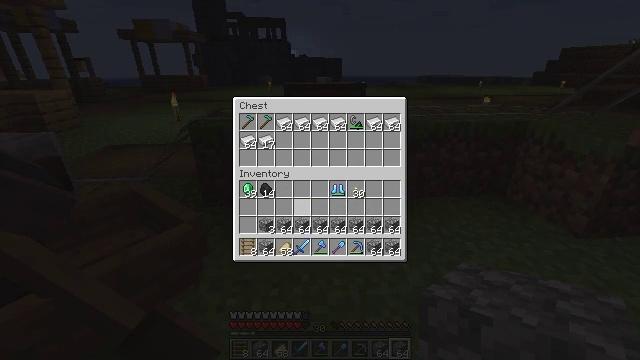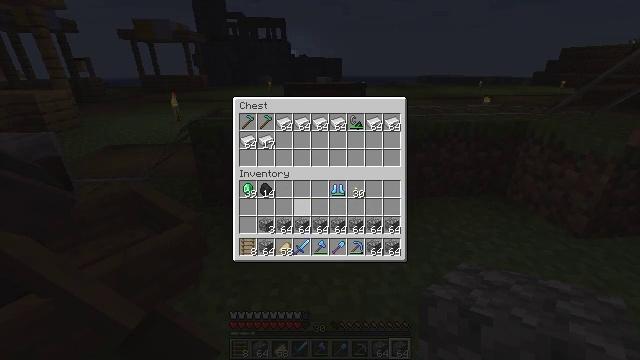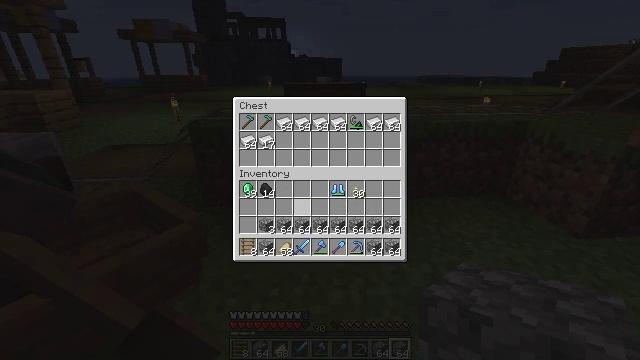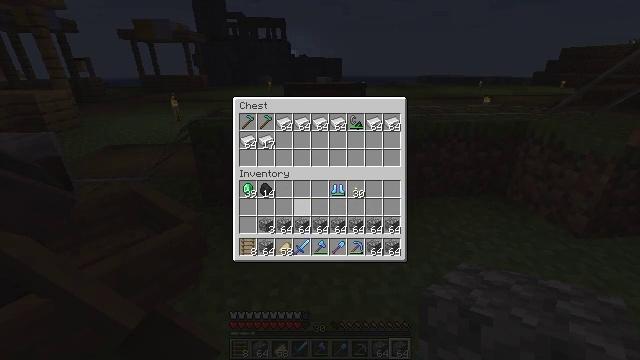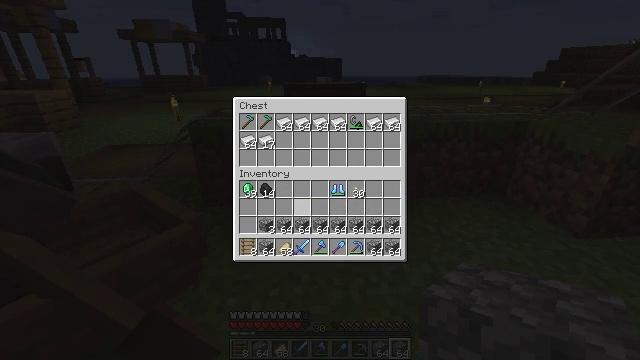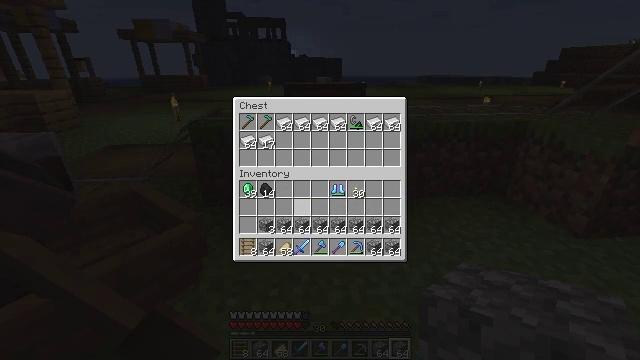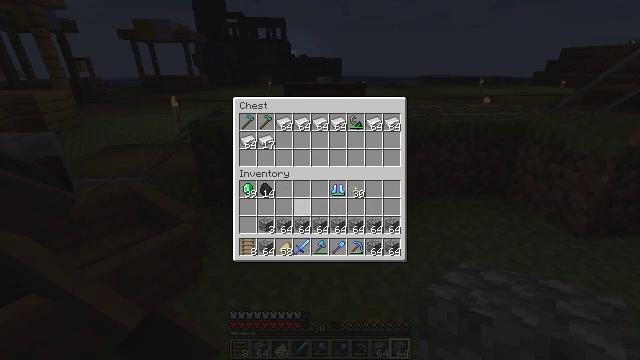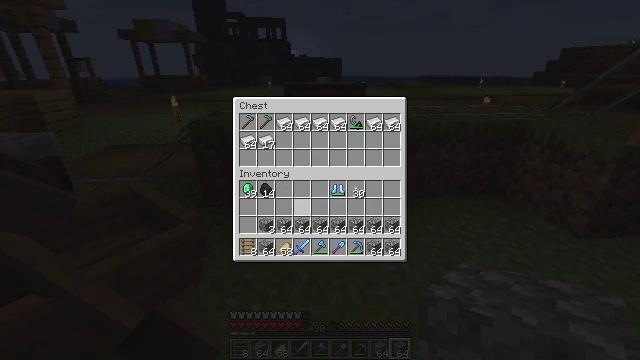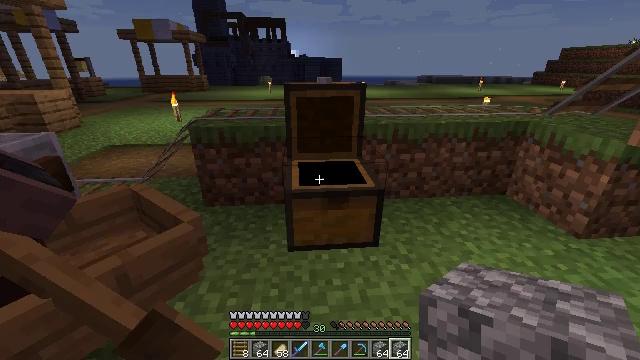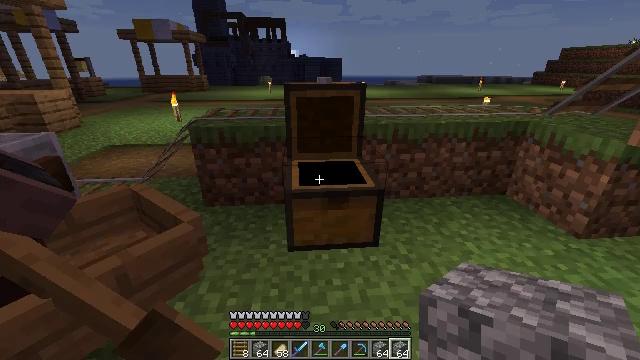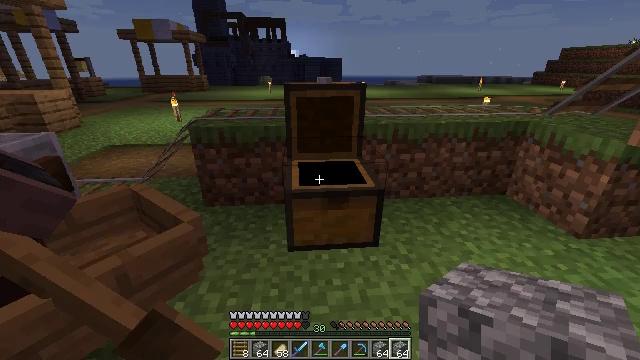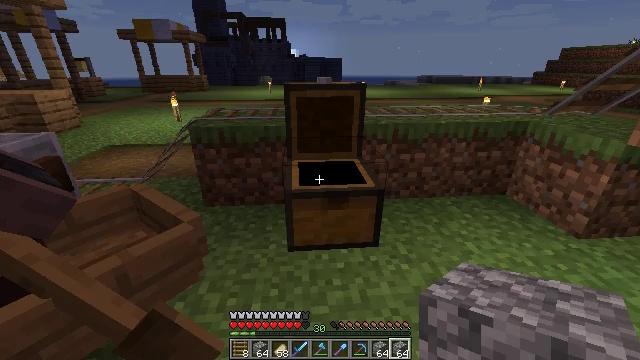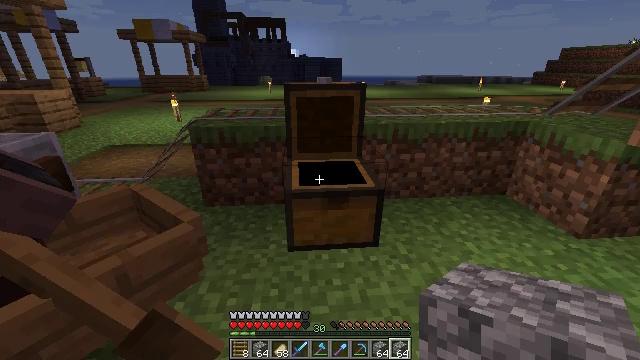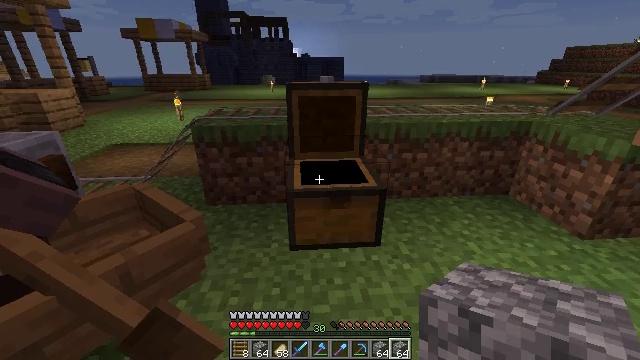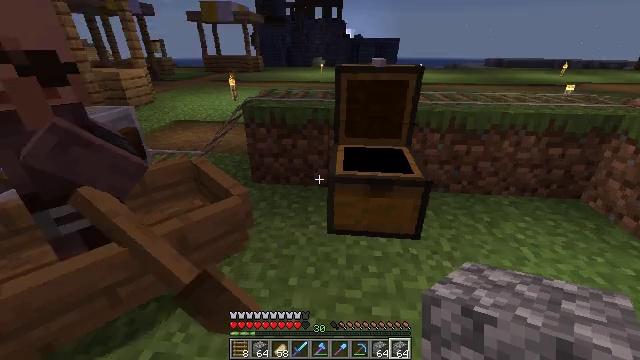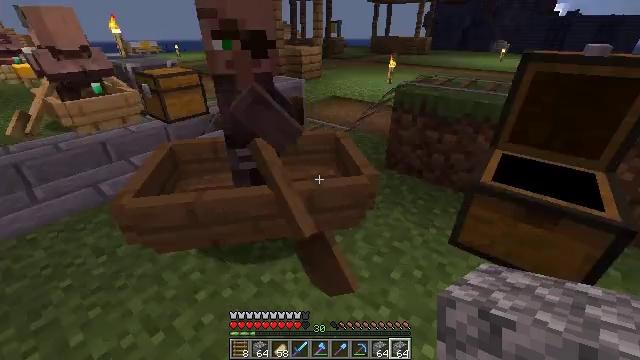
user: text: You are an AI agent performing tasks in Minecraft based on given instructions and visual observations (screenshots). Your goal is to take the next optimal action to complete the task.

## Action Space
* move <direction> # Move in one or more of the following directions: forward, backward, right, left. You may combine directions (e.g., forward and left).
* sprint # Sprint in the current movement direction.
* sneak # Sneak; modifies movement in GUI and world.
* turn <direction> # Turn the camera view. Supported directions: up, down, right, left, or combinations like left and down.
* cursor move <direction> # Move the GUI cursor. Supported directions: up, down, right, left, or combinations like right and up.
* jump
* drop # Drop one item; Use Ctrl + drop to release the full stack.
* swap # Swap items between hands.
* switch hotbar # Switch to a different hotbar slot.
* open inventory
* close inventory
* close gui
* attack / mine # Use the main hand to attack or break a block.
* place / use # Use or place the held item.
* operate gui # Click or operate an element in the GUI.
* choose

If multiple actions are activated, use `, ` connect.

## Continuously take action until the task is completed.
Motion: motion action
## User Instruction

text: Craft a diamond hoe by combining materials in the crafting table.
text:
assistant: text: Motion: no_op
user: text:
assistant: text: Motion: no_op
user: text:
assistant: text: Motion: no_op
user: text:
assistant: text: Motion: no_op
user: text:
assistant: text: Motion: no_op
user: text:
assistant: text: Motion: no_op
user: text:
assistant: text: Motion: no_op
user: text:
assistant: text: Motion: no_op
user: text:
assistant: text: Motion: close gui
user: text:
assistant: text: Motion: no_op
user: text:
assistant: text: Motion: no_op
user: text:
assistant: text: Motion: no_op
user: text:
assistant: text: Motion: no_op
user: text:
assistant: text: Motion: turn left and down
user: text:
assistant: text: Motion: turn left and down
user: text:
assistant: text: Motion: turn left
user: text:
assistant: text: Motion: move forward, turn left
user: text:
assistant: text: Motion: move forward, turn left and up
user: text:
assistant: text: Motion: move forward, turn left and up
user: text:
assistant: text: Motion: move forward, turn left and up
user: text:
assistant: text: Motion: move forward, sprint, turn left
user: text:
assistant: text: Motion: move forward, sprint
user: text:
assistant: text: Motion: move forward, sprint, turn left
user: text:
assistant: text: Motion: move forward, sprint, turn left and up
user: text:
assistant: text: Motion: move forward, sprint, turn left and up
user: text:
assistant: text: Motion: move forward, turn left
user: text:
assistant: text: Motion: move forward
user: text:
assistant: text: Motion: move forward
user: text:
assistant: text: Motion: move forward
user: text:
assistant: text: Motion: move forward, jump